Question: Hello i have one problem with my eCommerce categories. First i will show my database table
'''
+----+----------+------------------+--------+
| ID | Parent | Name | Status |
+----+----- ----+------------------+--------+
| 1 | | Clothing | 1 |
| 2 | 1 | Women | 1 |
| 3 | 1 | Man | 1 |
| 4 | 1 | Boys | 1 |
| 5 | 1 | Girls | 1 |
| 6 | 2 | Sub of Women | 1 |
| 7 | 2 | Wub of Women | 1 |
+----+----------+------------------+--------+
'''
Lets to explain:
Root category is and have value all sub categories have parent #ID.
Each subcategory has its own root category and identified by ROOT Category ID. I successifully get that data in my menu.

My repository method is to get all categories where parent is
'''
public function getAllRootCategories()
{
return $this->getEntityManager()
->createQuery(
'SELECT c FROM ISLabECommerceBundle:Category c WHERE c.parent IS NULL ORDER BY c.name ASC'
)
->getResult();
}
'''
'''
public function categoryListAction()
{
$em = $this->container->get('doctrine');
$categories = $em->getRepository('ISLabECommerceBundle:Category')->getAllRootCategories();
return $this->container->get('templating')->renderResponse(
'ISLabECommerceBundle:Category:list.html.twig', array(
'categories' => $categories
)
);
}
'''
'''
<ul>
{% for category in categories %}
<li> <a href=""> {{ category.name }} </a>
{% for sub_category in category.children %}
<li> <a href="">{{ sub_category.name }}</a></li>
{% endfor %}
</li>
</ul>
{% endfor %}
</ul>
'''
With this twig i can get only categoris 1 level deep bcs my repository get all categories where parent is null value.
What if I want to have their own category under the category.
'''
Women
-- Sub of women
--- Sub of women 2
'''
Whit this repository method i only can get ROOT category and 1 level subcategory. What about 3,4,5,6 level? How to do that? Bcs any sub category can have own sub sub sub categories.
Any one can give me example how can i do that. Join/Left Join maybie?
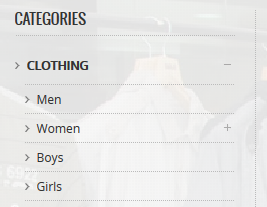
Answer: ### You can solve your problem by changing your twig template to a recursive macro:
'''
{% macro recursiveCategory(category) %}
<li>
<a href="">{{ category.name }}</a>
{% if category.children|length %}
<ul>
{% for child in category.children %}
{{ _self.recursiveCategory(child) }}
{% endfor %}
</ul>
{% endif %}
</li>
{% endmacro %}
{% if categories %}
<div id="categories">
<ul>
{% for category in categories %}
{{ _self.recursiveCategory(category) }}
{% endfor %}
</ul>
</div>
{% endif %}
'''
### I also suggest you change your repository method:
'''
public function getCategoriesByParent(Category $parent = null)
{
$qb = $this->createQueryBuilder('c')
->orderBy('c.name', 'ASC');
if (is_null($parent)) {
$qb->andWhere('c.parent IS NULL');
} else {
$qb->andWhere('c.parent = :parent')
->setParameter('parent', $parent->getId());
}
return $qb->getQuery()->getResult();
}
'''
This gives more control over what you want to select from the database. If you change the repository method you need to change your ControllerAction method call to:
'''
$em->getRepository('ISLabECommerceBundle:Category')->getCategoriesByParent();
'''